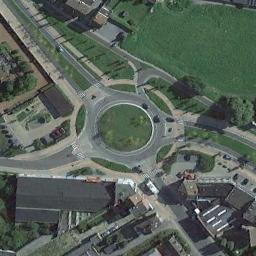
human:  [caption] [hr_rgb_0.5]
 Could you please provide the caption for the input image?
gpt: There are several moving vehicles on the road at the roundabout, Many buildings and some trees and a few lawns around the roundabout .

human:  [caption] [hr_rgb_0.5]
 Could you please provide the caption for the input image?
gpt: The roundabout connects some roads and some buildings are next to the roundabout .

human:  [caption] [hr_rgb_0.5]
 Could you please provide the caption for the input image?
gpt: Several buildings of different shapes are beside the roundabout .

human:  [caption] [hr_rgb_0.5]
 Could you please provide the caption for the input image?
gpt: The roundabout is on the grass next to buildings .

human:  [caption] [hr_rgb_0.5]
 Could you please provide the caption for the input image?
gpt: There are some buildings and green lawns beside the roundabout .